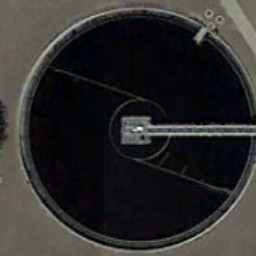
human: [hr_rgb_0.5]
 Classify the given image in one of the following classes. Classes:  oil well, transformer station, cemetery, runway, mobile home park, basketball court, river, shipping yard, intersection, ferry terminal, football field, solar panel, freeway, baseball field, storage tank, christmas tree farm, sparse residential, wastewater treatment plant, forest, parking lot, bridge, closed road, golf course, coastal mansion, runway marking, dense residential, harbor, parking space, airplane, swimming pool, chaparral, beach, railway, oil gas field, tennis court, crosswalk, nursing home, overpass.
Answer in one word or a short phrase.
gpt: wastewater treatment plant